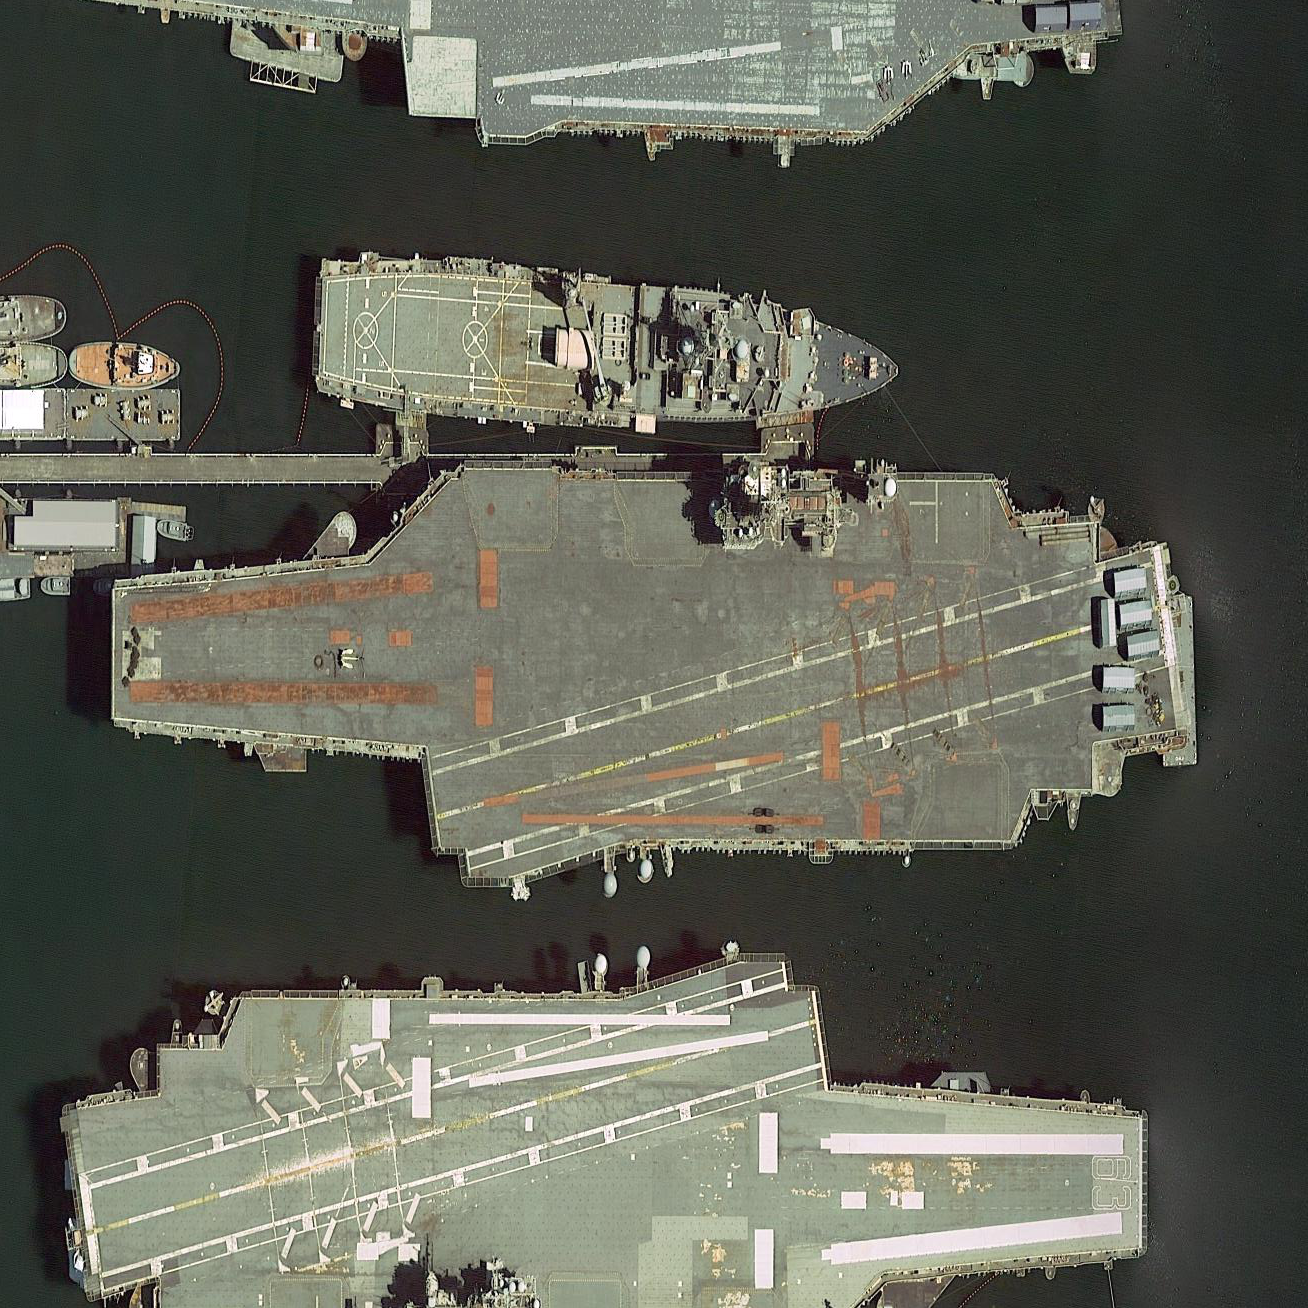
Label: aircraft_carrier